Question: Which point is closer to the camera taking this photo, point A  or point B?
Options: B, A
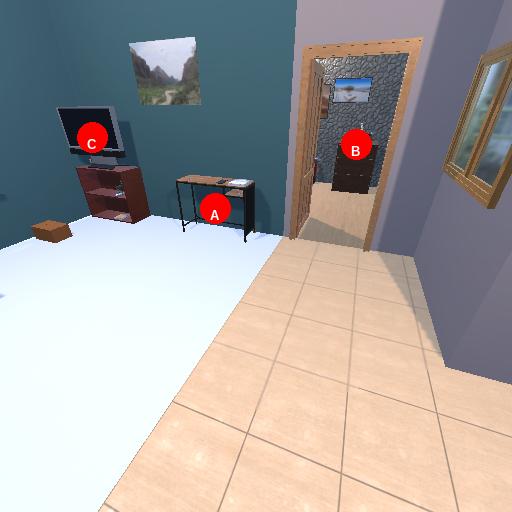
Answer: B